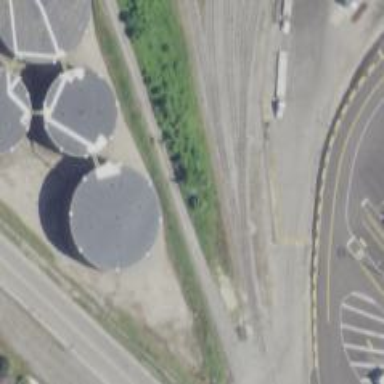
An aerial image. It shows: Railway spur junction.